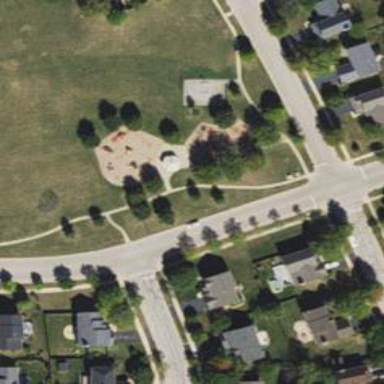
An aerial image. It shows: Playground with springy equipment.